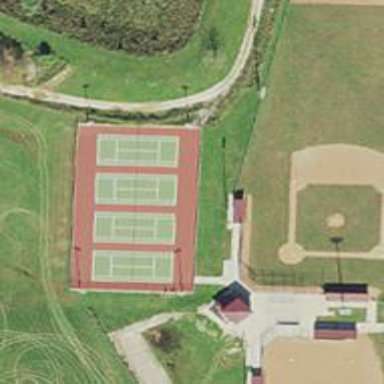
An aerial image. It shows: Tennis court on pitch designated for leisure land.